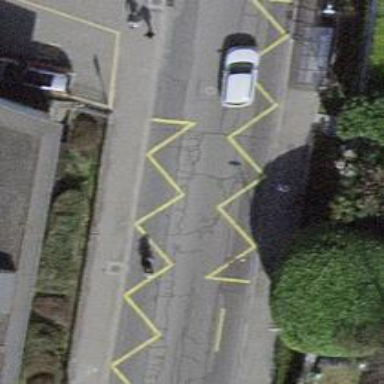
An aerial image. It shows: Bus stop for trolleybuses with designated stop position for public transport.